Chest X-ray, AP view. Patient: 24 years old, sex F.
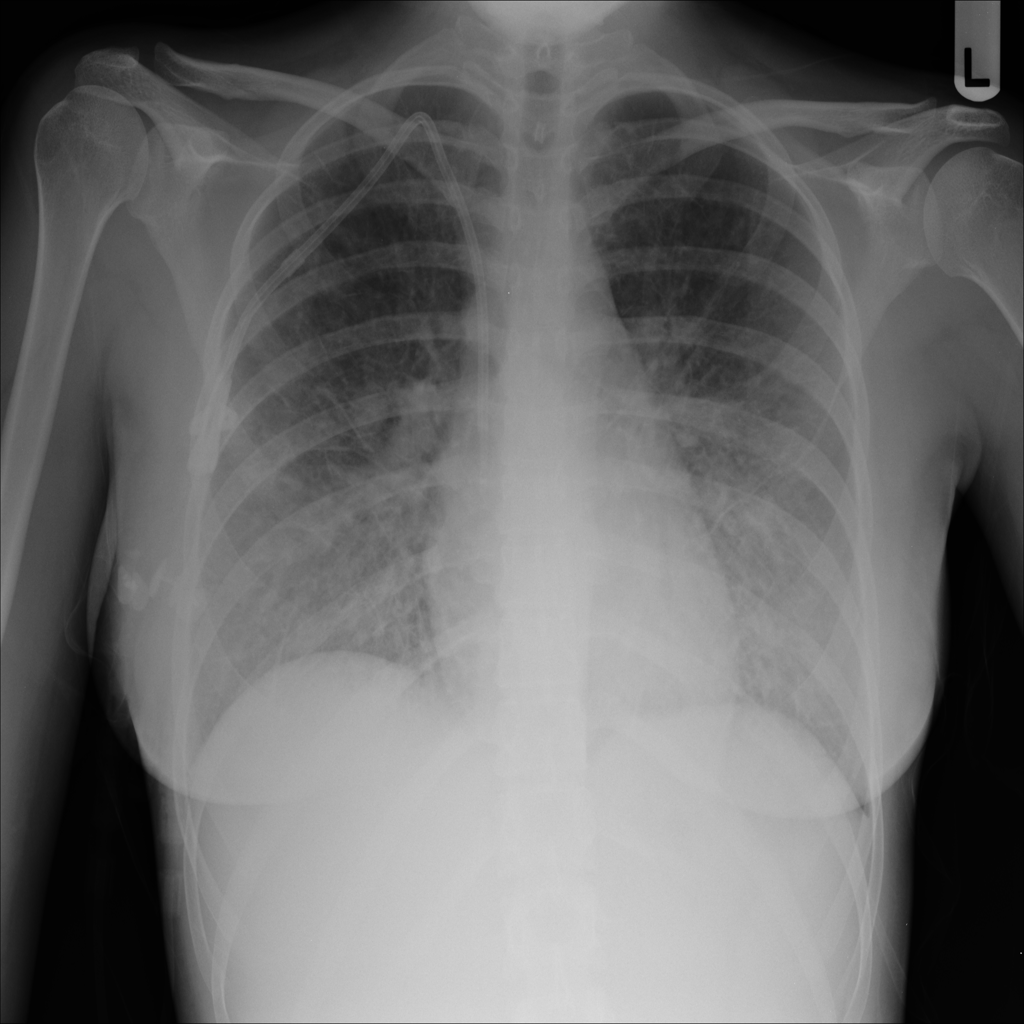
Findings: Edema, Infiltration